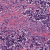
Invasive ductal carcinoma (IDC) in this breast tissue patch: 1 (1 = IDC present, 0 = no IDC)